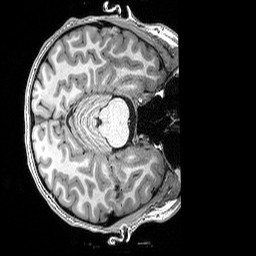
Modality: T1w
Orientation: axial
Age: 25
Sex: female